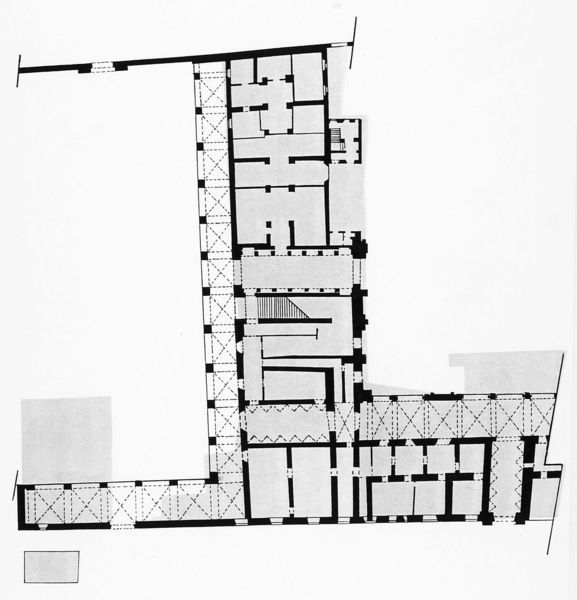
Titel: Rathaus in Lucca
Künstler: Bartolomeo Ammannati
Standort: Lucca, Rathaus (EU - I)
Schlagwörter: weiß, fenster, raum, schwarz, skizze, zeichnung, zimmer, gebäude, haus, schloss, architektur, türen, hof, treppe, galerie, wände, gang, innenhof, umgang, gewölbe, eckig, stockwerk, flur, räume, entwurf, arkaden, geometrisch, kreuzgewölbe, mauern, plan, rekonstruktion, grundriss, etage, bauplan, <treppe